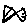
Label: fish